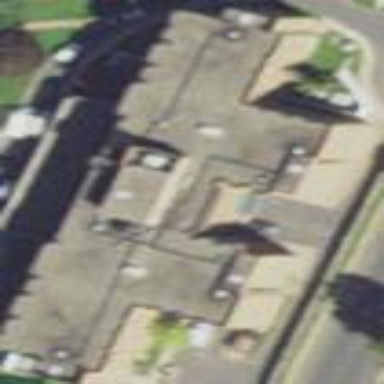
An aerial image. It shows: Hospital building.